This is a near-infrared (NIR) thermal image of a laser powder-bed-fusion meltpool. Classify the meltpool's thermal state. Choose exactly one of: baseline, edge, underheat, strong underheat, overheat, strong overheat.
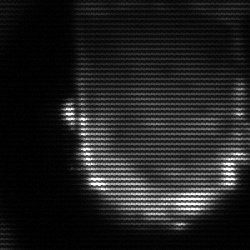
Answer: baseline